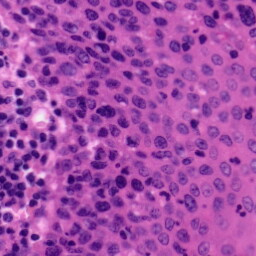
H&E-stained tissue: Tonsil